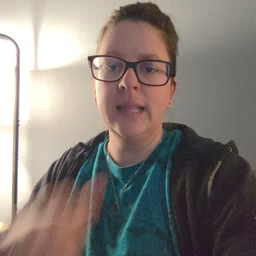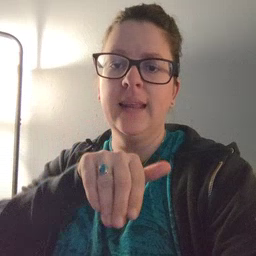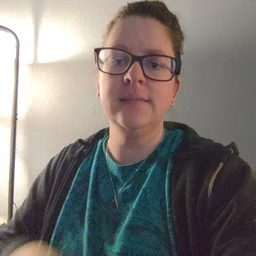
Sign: night